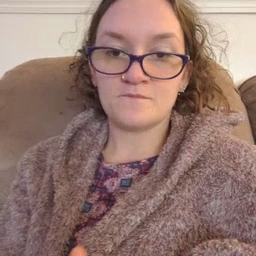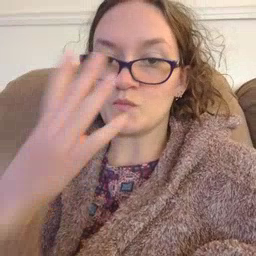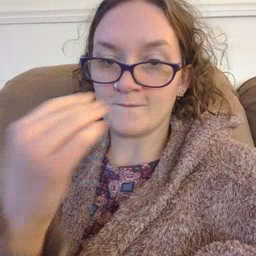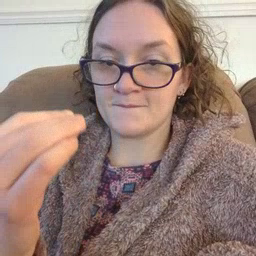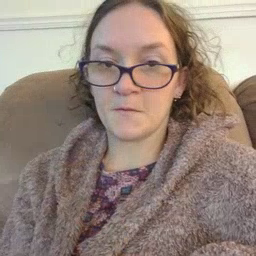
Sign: wolf